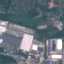
Land use / land cover class: Industrial